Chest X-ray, PA view. Patient: 18 years old, sex M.
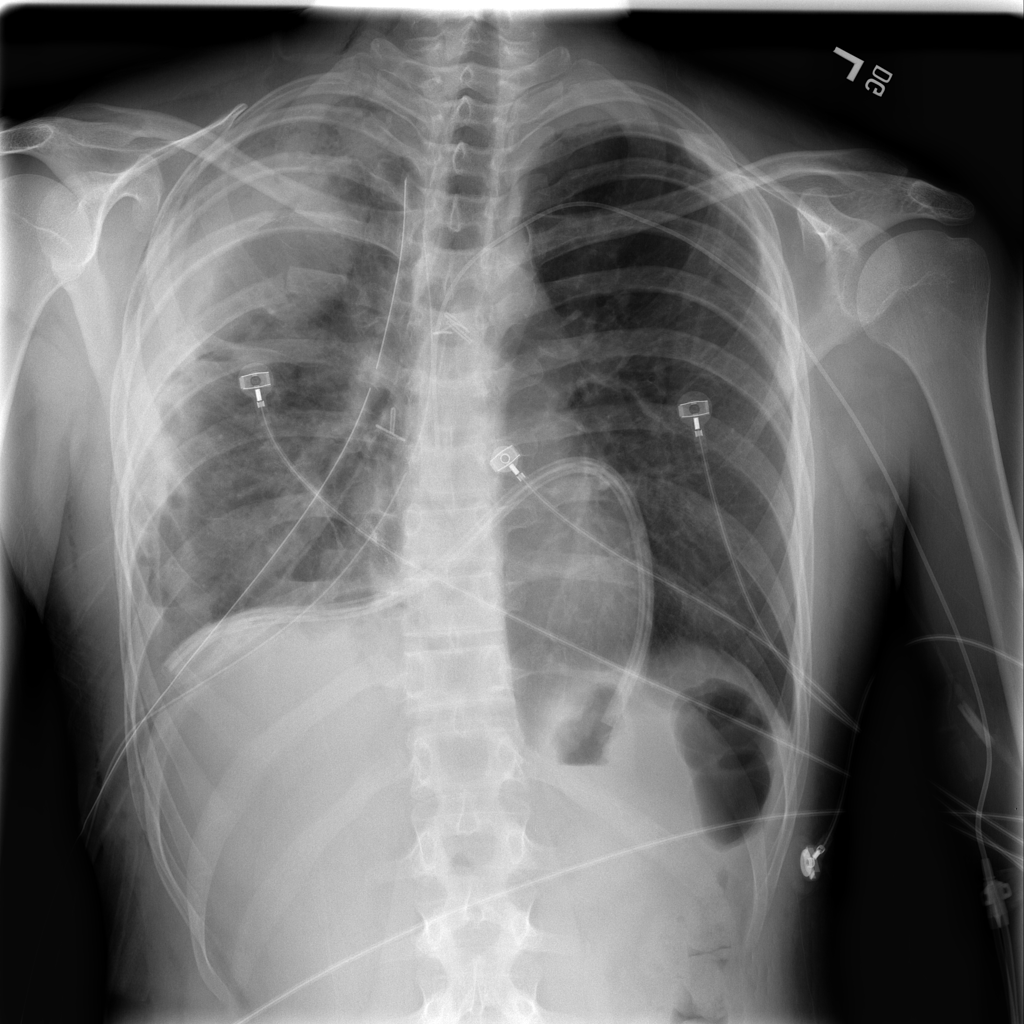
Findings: Effusion